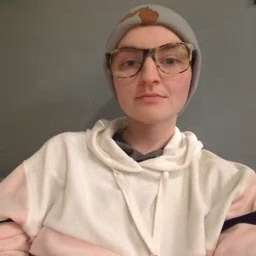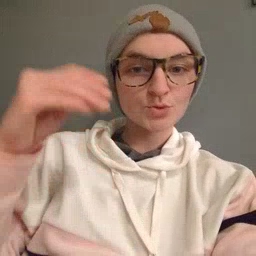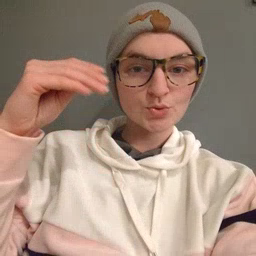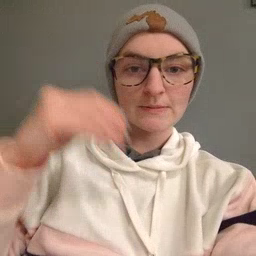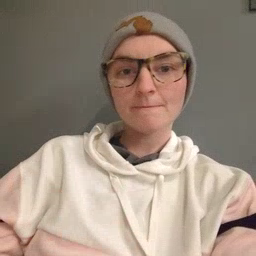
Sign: store